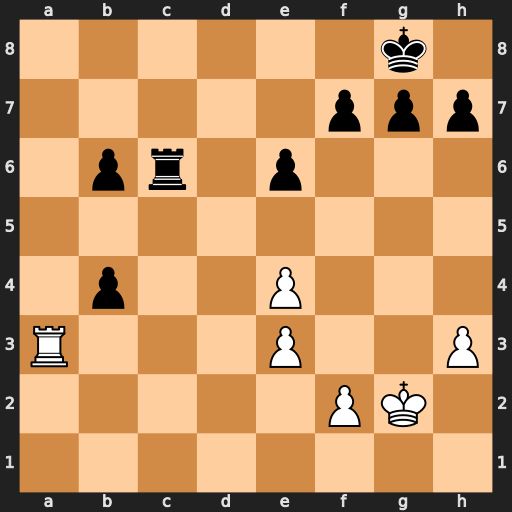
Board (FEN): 6k1/5ppp/1pr1p3/8/1p2P3/R3P2P/5PK1/8
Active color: w
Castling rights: -
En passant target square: -
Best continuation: Ra8+ Rc8 Rxc8#